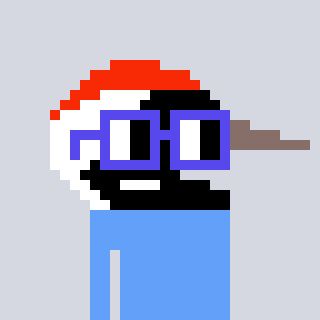
a pixel art character with square blue glasses, a crane-shaped head and a blue-colored body on a cool background